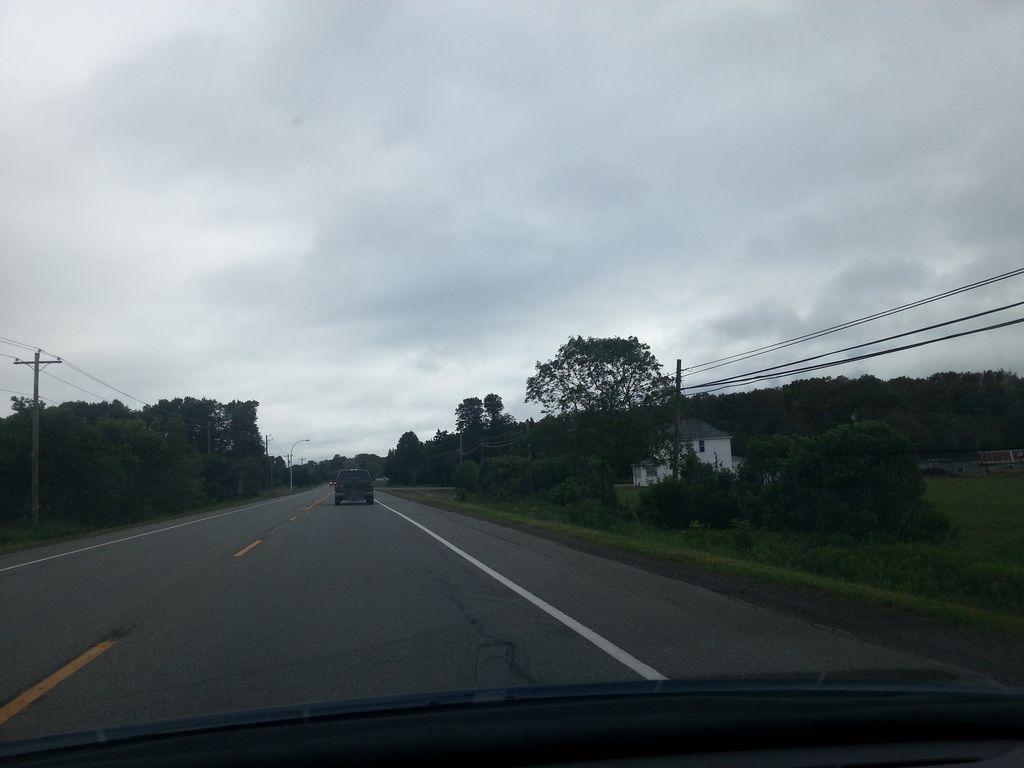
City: charlottetown